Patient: sex M, age 57
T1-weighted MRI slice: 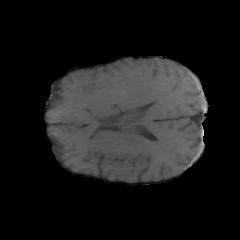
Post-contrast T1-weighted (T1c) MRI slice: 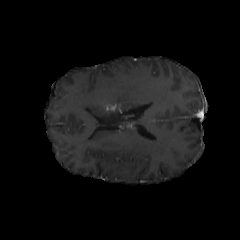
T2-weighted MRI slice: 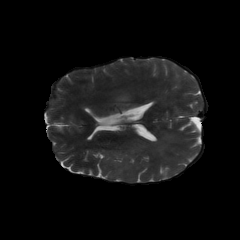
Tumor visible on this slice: yes
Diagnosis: Glioblastoma, IDH-wildtype
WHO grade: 4